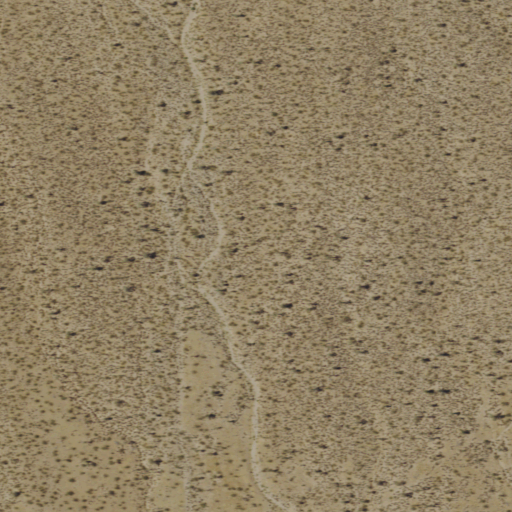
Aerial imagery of plain(s) in Nevada named Tule Desert containing only shrub